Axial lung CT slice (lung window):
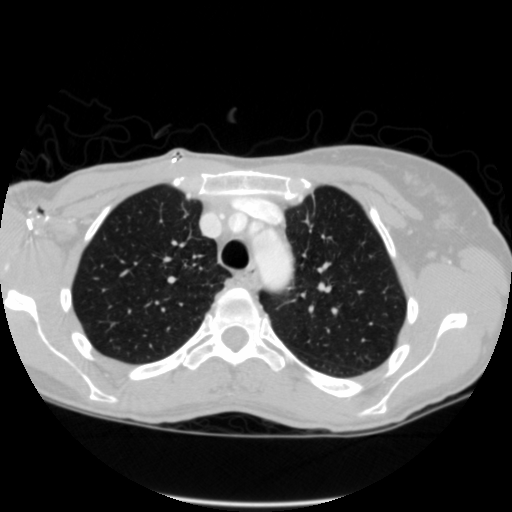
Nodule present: no